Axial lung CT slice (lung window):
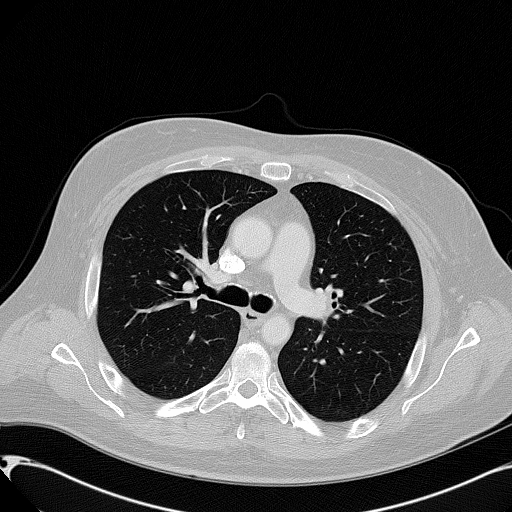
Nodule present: no